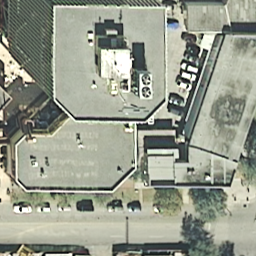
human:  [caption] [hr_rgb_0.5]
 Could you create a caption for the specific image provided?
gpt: There is one road next to buildings .

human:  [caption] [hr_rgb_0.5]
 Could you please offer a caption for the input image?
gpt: Some buildings with grey foofs .

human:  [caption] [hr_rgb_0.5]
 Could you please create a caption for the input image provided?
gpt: There are many cars stopped at the roadside next ro buildings .

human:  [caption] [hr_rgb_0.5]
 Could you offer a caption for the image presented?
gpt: Some cars are stopped beside the buildings .

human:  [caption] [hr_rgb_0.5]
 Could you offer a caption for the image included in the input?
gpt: Buildings and roads with cars .